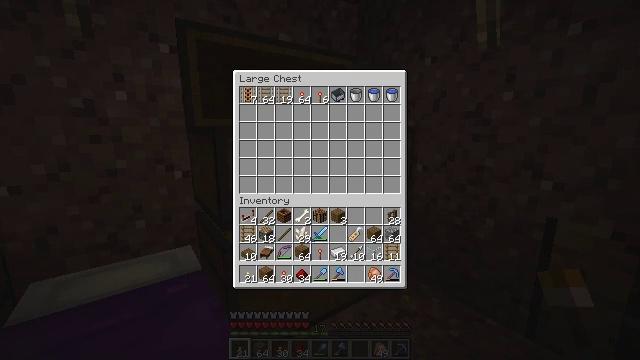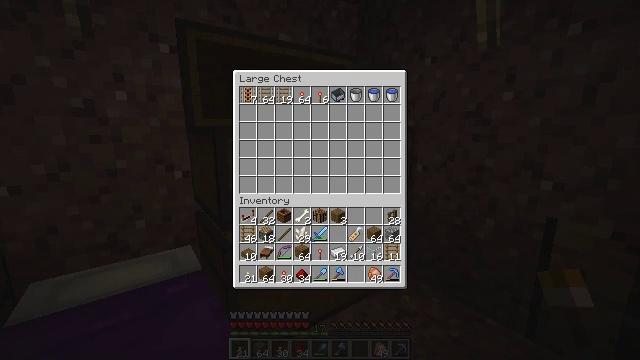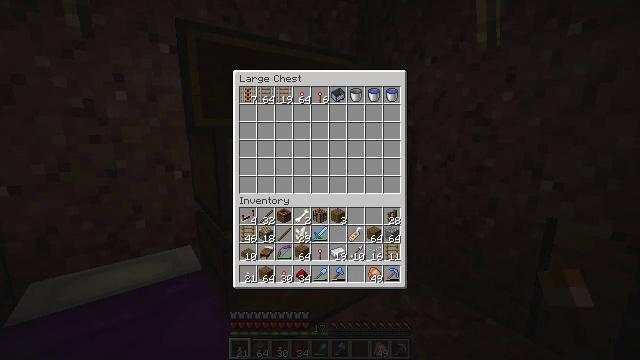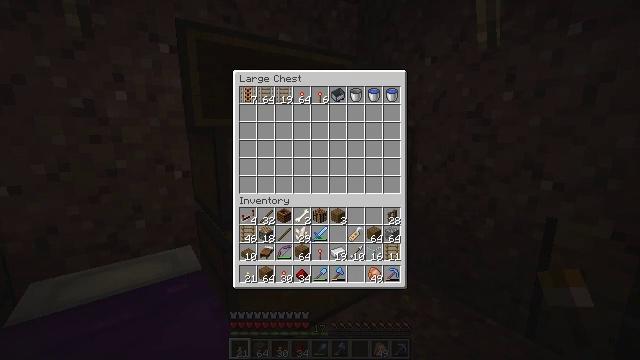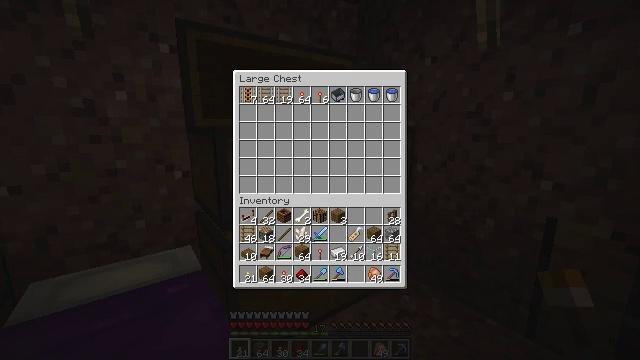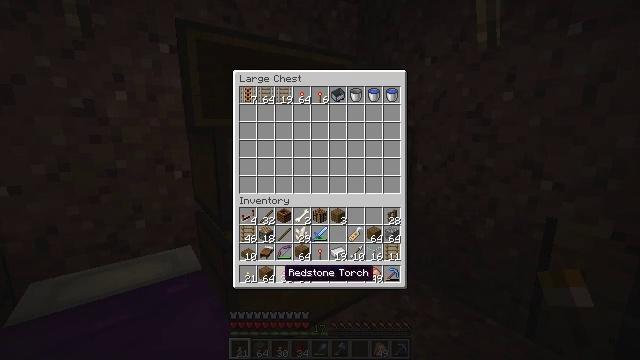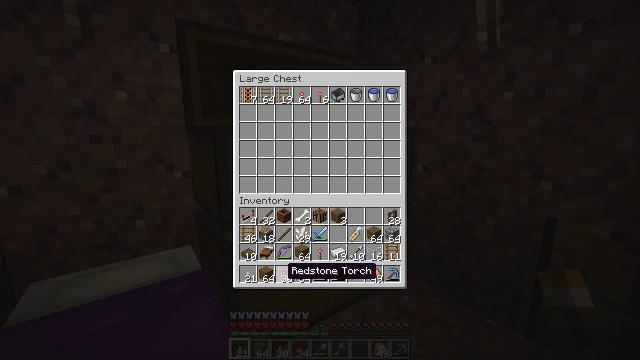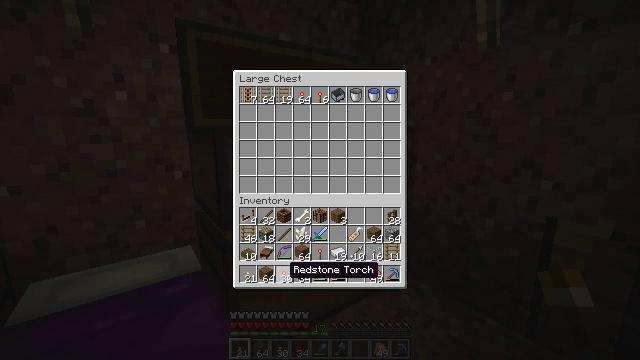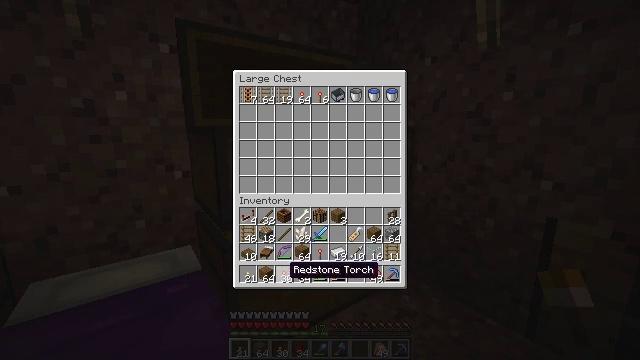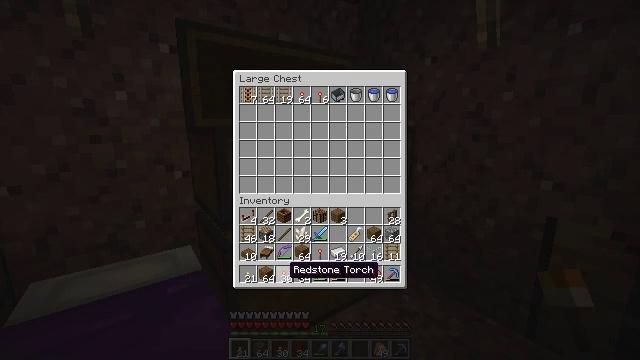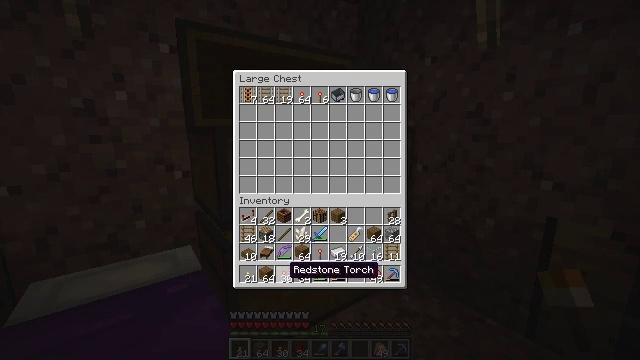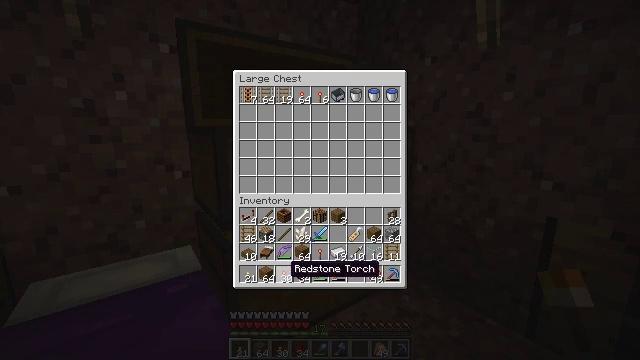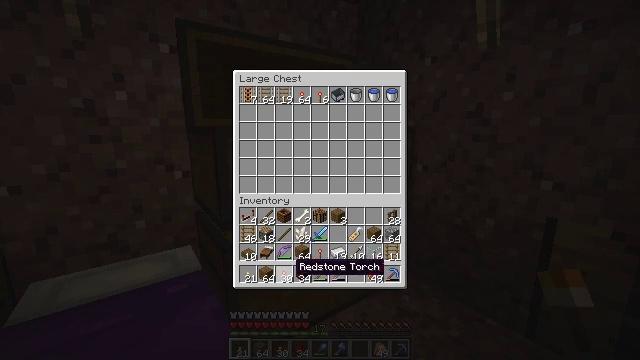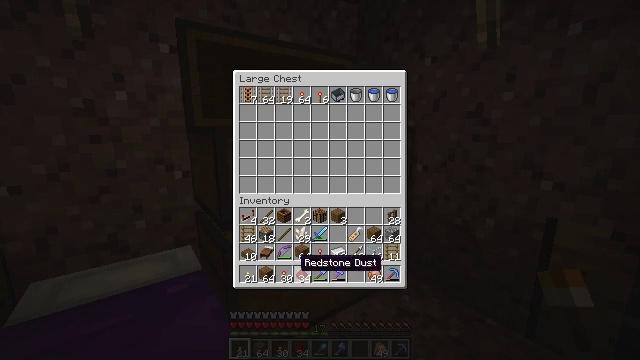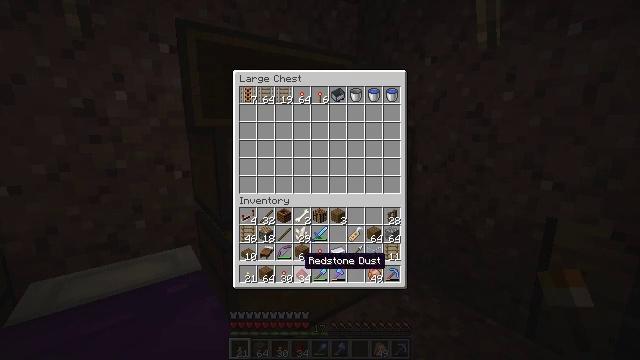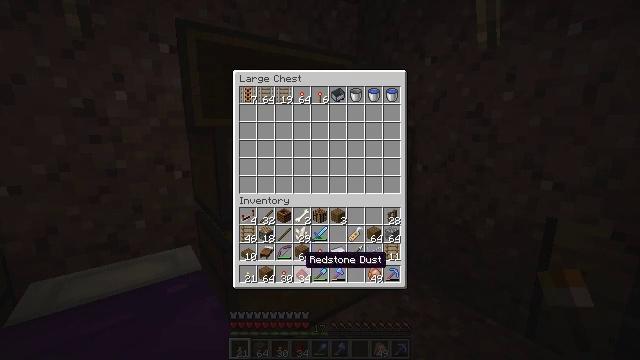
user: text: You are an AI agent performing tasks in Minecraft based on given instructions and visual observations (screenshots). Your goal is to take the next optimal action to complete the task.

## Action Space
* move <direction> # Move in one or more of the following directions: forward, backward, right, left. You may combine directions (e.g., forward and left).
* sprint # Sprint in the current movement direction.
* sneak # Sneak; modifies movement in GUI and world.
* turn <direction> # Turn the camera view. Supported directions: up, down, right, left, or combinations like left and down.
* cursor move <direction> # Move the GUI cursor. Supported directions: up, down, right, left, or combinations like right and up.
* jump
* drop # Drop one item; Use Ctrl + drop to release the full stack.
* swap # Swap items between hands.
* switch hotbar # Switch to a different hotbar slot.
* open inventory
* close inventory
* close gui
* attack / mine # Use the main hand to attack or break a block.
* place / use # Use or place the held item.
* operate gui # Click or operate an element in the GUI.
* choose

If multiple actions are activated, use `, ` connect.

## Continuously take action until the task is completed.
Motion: motion action
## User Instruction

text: Open the crafting table and craft a spruce pressure plate with spruce planks.
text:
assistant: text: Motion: cursor move left
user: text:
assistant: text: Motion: no_op
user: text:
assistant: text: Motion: no_op
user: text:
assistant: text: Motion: no_op
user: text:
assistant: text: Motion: no_op
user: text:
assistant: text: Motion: no_op
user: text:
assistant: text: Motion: no_op
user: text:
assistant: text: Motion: no_op
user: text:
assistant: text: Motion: no_op
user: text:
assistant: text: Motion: no_op
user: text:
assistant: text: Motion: no_op
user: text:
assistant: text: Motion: no_op
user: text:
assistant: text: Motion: no_op
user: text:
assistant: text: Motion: no_op
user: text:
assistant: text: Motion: no_op
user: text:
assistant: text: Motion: no_op
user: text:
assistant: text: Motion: no_op
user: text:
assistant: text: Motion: no_op
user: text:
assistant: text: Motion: no_op
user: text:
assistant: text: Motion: no_op
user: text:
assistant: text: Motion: no_op
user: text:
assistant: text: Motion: no_op
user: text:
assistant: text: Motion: no_op
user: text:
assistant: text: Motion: no_op
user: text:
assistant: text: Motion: no_op
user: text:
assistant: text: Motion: no_op
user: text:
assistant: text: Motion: no_op
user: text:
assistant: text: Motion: no_op
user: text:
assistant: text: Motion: no_op
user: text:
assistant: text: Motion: no_op